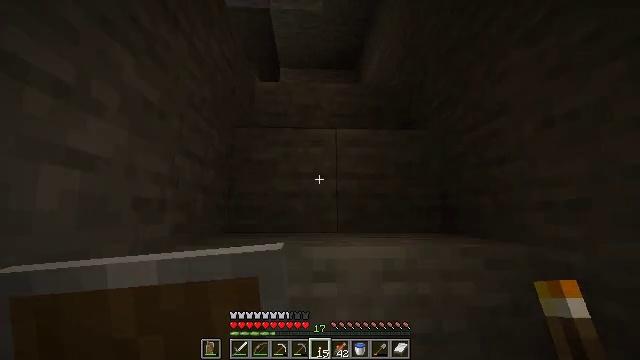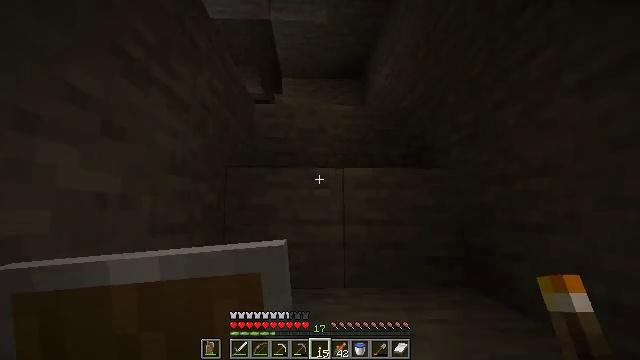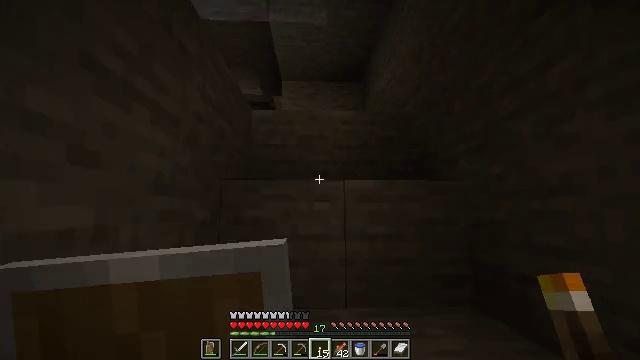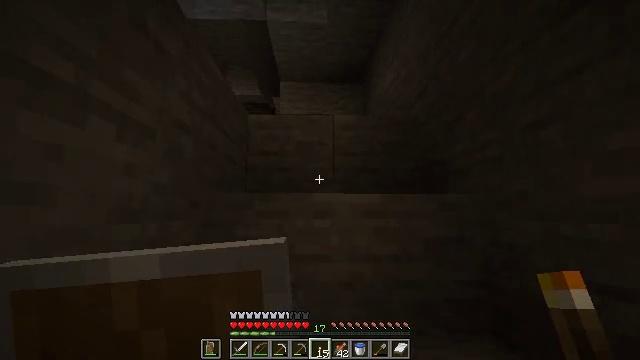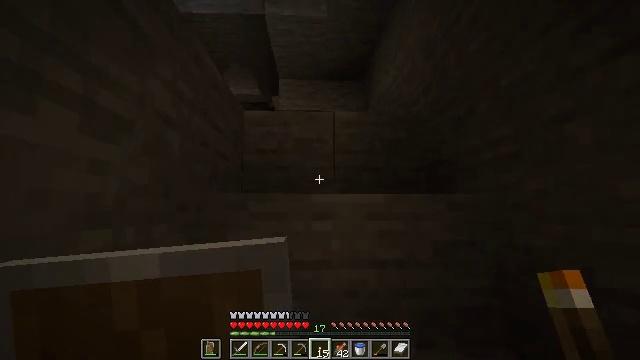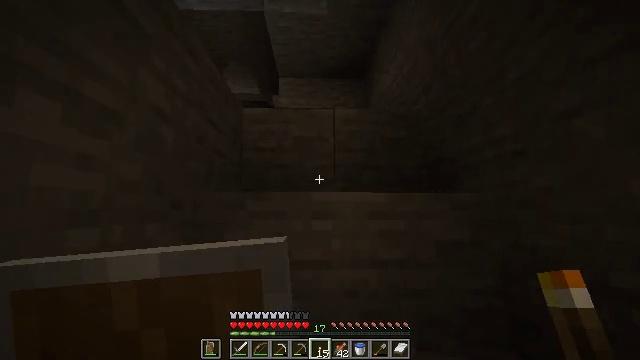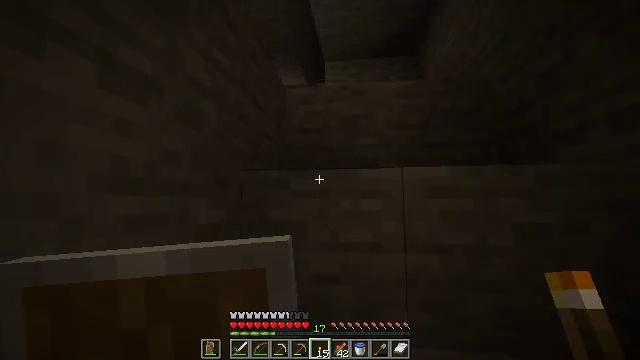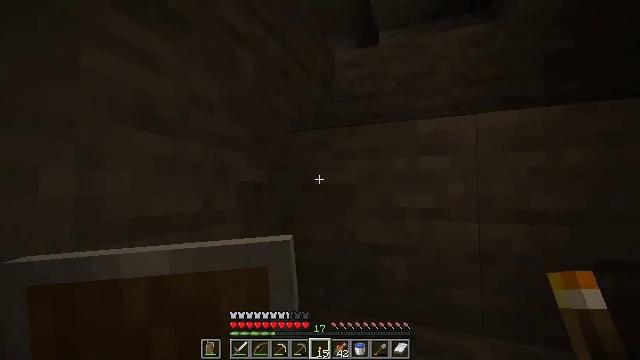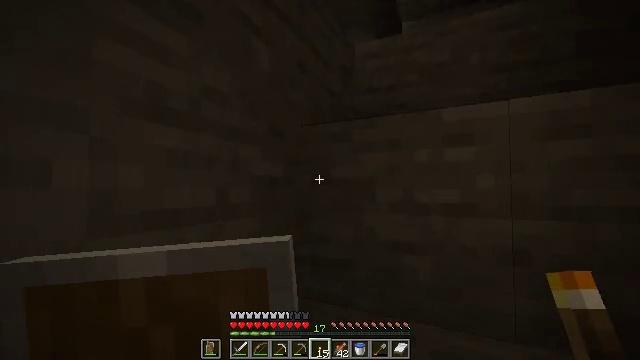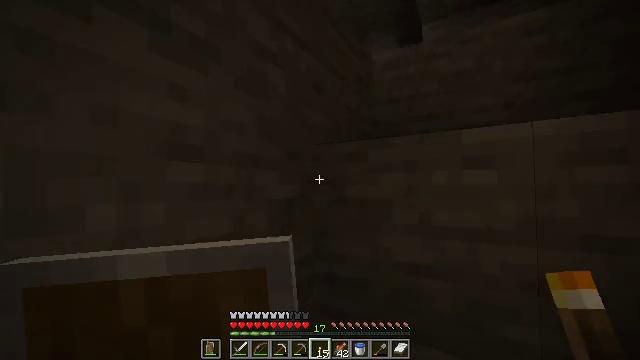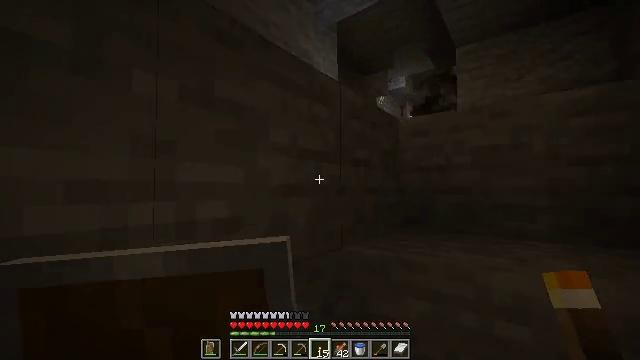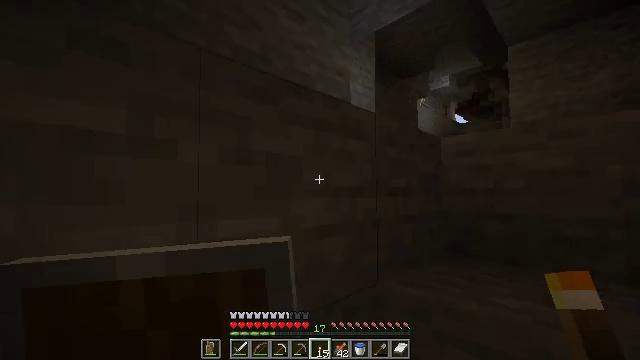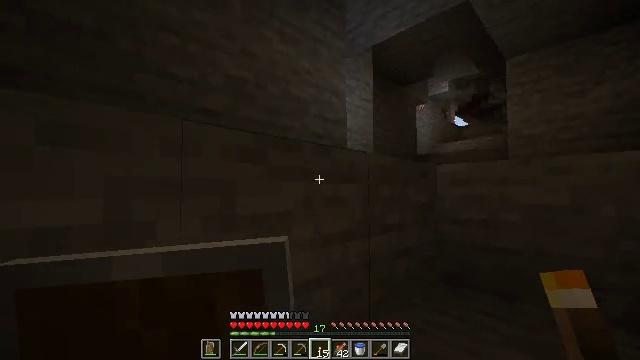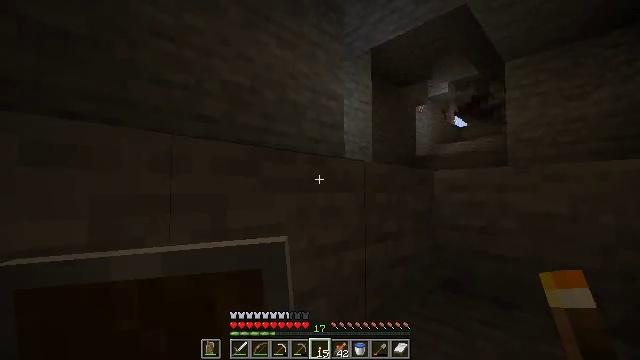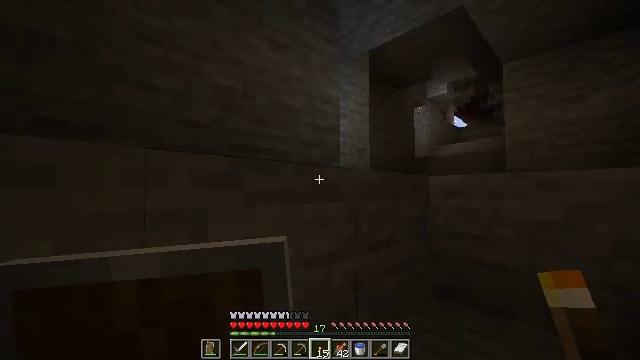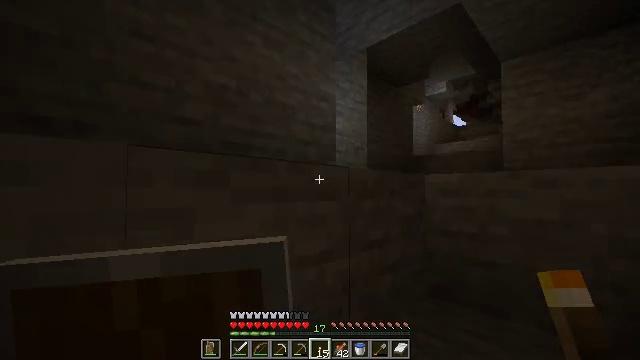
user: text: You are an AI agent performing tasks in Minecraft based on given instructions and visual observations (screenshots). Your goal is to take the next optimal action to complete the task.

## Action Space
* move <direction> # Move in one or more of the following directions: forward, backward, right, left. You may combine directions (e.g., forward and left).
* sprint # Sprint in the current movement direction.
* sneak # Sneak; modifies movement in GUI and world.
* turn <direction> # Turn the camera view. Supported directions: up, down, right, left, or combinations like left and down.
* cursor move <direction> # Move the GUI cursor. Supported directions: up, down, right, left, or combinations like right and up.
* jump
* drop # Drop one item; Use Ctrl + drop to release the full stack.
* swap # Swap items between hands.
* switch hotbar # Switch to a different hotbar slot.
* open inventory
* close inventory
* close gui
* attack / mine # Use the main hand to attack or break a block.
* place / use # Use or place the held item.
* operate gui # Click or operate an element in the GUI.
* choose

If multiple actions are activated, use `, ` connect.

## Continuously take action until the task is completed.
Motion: motion action
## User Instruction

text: Open your crafting table and make a redstone block.
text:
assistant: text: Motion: move forward, jump
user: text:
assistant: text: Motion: move forward, jump
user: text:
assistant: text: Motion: move forward
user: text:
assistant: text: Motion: move forward
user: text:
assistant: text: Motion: move forward
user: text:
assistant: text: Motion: move forward, turn left and down
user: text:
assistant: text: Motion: move forward, turn left and down
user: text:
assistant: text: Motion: move forward and move right, turn left
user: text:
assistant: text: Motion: move forward and move right, turn left, jump
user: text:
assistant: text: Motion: move forward and move right, turn left, jump
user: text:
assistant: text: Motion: move forward and move right, turn left, jump
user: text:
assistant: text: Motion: move forward and move right, jump
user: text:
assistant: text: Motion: move forward and move right, jump
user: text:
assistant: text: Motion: move forward and move right, jump
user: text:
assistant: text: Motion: move forward and move right, jump
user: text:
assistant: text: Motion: move forward and move right, turn down, jump
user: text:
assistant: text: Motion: move forward and move right
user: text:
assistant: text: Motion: move forward and move right
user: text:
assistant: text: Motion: move forward
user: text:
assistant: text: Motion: move forward, jump
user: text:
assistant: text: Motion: move forward, turn right, jump
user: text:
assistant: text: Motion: move forward, turn right, jump
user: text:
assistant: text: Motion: move forward, turn right, jump
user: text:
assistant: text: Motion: move forward
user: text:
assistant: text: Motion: move forward
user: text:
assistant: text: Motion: move forward
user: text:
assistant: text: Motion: move forward
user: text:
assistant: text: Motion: move forward
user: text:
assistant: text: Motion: move forward
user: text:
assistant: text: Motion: move forward, jump